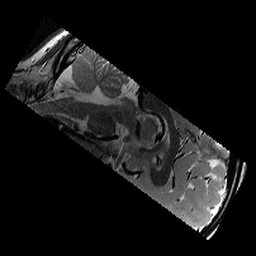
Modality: T2w
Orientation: sagittal
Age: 10
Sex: male
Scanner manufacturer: siemens
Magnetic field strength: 3 T
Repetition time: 9.23 s
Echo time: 0.067 s